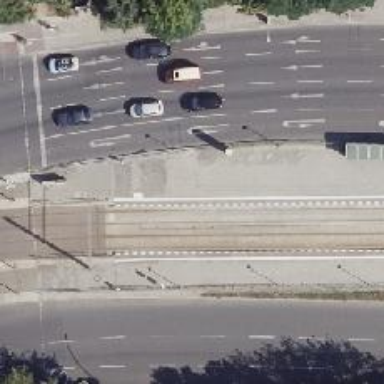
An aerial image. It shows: Platform for public transport with shelter. It is tram platform.